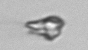
Label: detritus_transparent